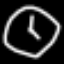
Label: clock